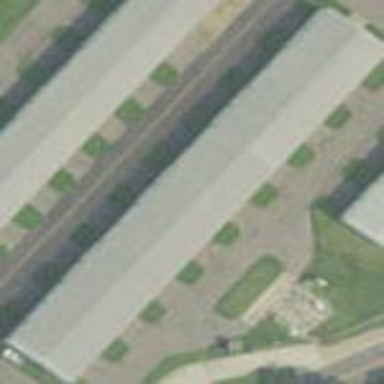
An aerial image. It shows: Hangar at the airport.